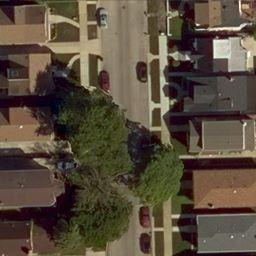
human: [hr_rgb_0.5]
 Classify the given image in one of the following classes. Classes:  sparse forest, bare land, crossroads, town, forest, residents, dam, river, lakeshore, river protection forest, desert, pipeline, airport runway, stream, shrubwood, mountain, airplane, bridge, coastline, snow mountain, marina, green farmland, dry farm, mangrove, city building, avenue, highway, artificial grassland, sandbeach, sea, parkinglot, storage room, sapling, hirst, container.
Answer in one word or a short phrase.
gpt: residents